Interaction volume radius: 10 \u00c5
Interaction volume height: 10 \u00c5
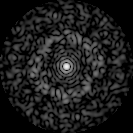
Disorder parameter: 0.8622